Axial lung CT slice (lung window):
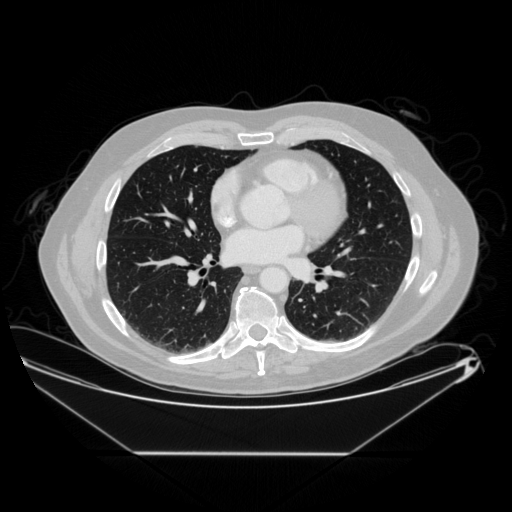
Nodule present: no